Interaction volume radius: 10 \u00c5
Interaction volume height: 15 \u00c5
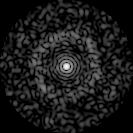
Disorder parameter: 0.8195